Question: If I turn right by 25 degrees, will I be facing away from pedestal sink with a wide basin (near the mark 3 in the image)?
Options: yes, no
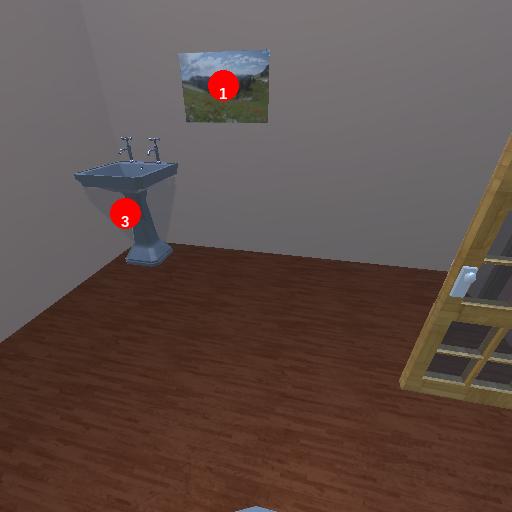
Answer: yes